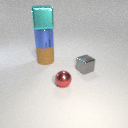
large cyan metal cube above large blue metal cylinder